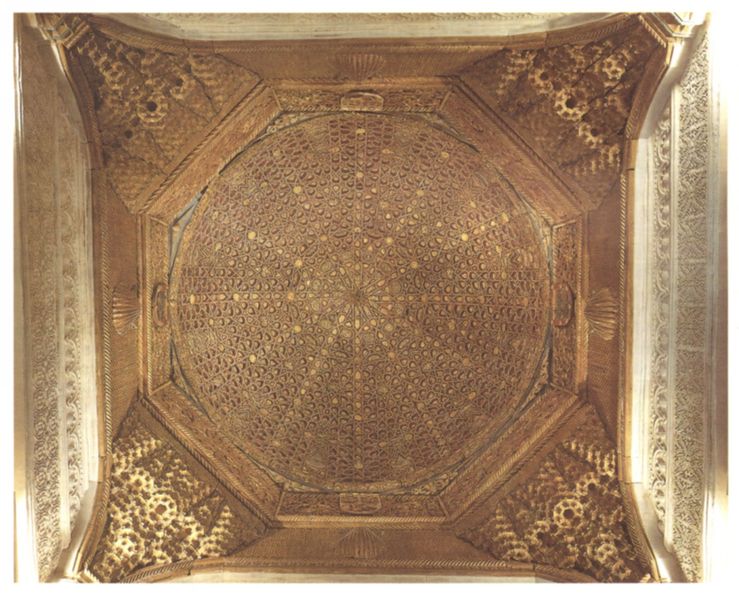
Titel: Decke im Mudejar-Stil aus dem Palacio de las Cardenas in Torrijos (Toledo)
Institution: Madrid, Museo Arqueologico Nacional
Schlagwörter: schatten, weiß, braun, holz, licht, beige, muster, ornament, architektur, stein, gold, decke, kreis, rund, turm, oktagon, relief, farbig, kuppel, ornamente, stuck, foto, gewölbe, geflecht, orientalisch, dom, strahlen, sichel, zwickel, ecken, fries, wappen, sims, gesims, kassettendecke, muschel, streben, viereck, oktogon, achteck, vierung, pendentif, radial, polygonal, muslimisch, turin, rellieff, pendentifs